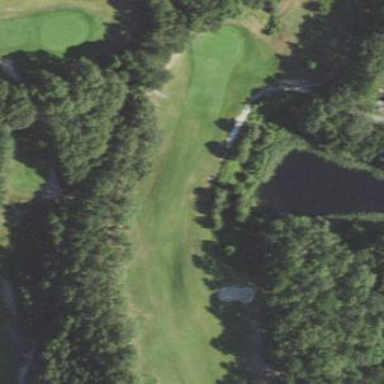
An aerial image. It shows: Grassy area designated as golf fairway.